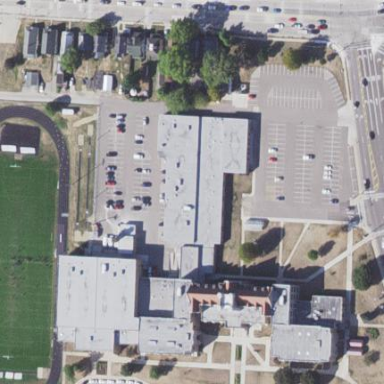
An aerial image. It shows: School.